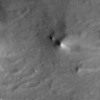
Atmospheric dust classification: not_dusty